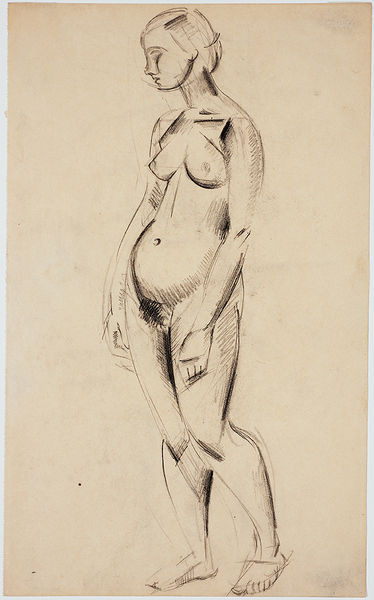
Titel: Nude, Nude
Künstler: Vladimir Tatlin
Standort: Amherst (Massachusetts, USA)
Institution: Mead Art Museum, Amherst College
Schlagwörter: hands, white, black, face, hair, nose, woman, profile, naked, nude, head, feet, drawing, paper, mouth, line, sketch, breast, arms, neck, pencil, futurism, legs, breasts, chest, figure, shoulders, shading, standing, belly button, stomach, bauhaus, posture, knees, weight, down, graphite, pubic hair, belly, boobs, slouch, lone, slouched, downcast, slump, a,rs, early 20th century, charcoal on paper